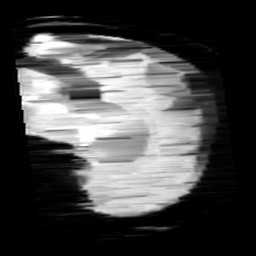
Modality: minIP
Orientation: sagittal
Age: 13
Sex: male
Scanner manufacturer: siemens
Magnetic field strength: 3 T
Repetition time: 0.027 s
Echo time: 0.02 s